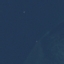
Land use / land cover class: SeaLake